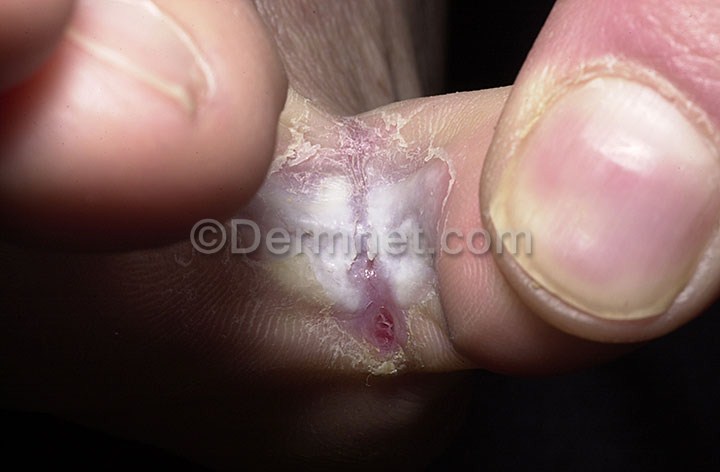
Disease: Tinea Ringworm Candidiasis and other Fungal Infections